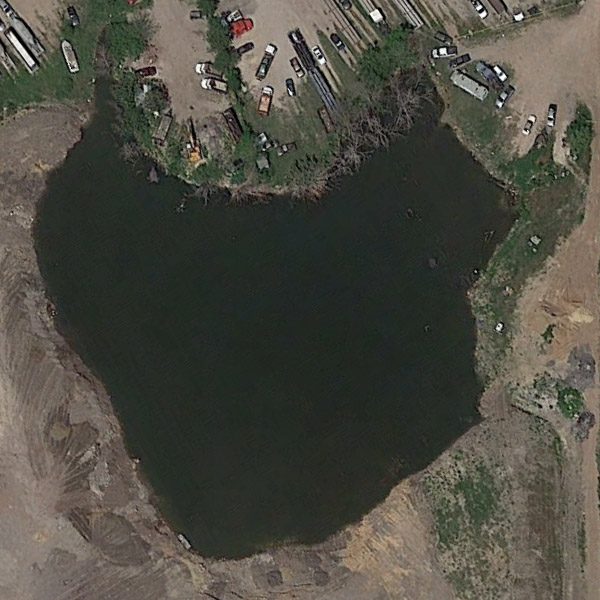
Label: Pond